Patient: sex F, age 64
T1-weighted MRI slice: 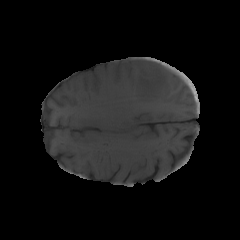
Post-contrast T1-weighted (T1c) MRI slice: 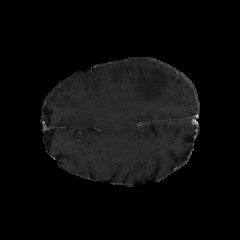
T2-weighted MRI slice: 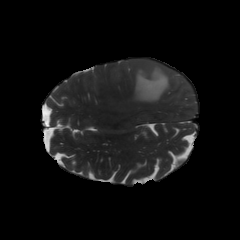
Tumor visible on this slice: yes
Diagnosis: Glioblastoma, IDH-wildtype
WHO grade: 4